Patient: sex F, age 46
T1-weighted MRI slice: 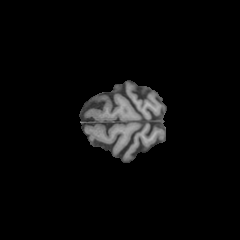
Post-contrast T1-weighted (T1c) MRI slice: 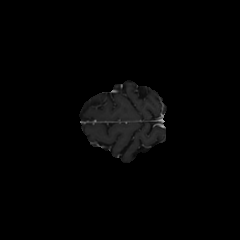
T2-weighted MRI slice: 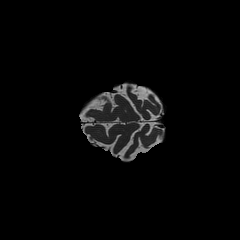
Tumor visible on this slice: no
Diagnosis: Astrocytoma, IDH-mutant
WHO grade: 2